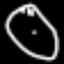
Label: clock